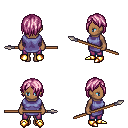
a pixel art fantasy rpg character, female body template, human, dark skin, chain tabard jacket, magenta pants, pink bangs hairstyle, gold boots, spear, four views (front, back, left, right), 2x2 character sprite sheet, small pixel art, hard edges, no anti-aliasing